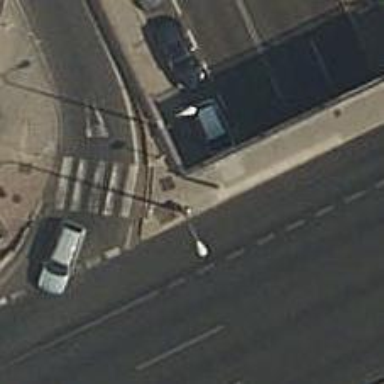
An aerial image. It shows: Bus stop with platform for public transport.